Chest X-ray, AP view. Patient: 49 years old, sex M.
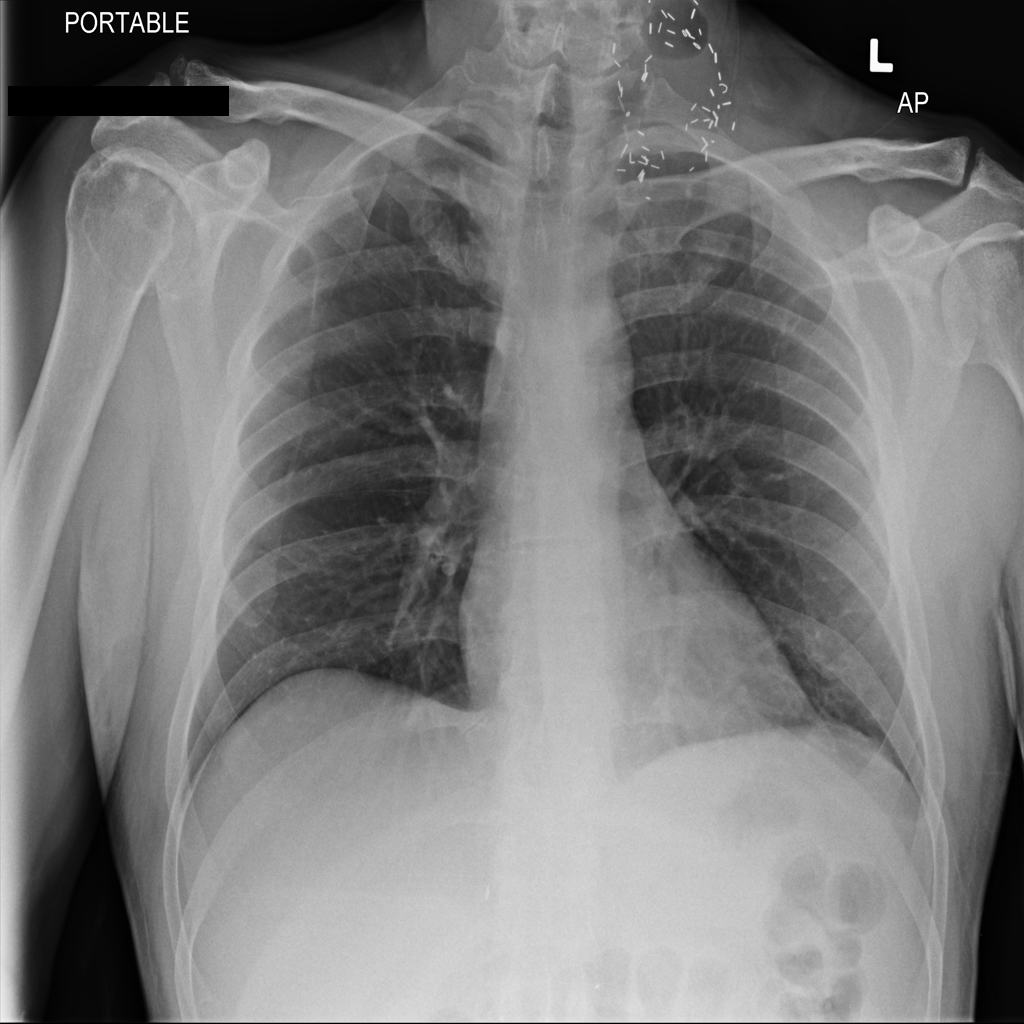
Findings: No Finding